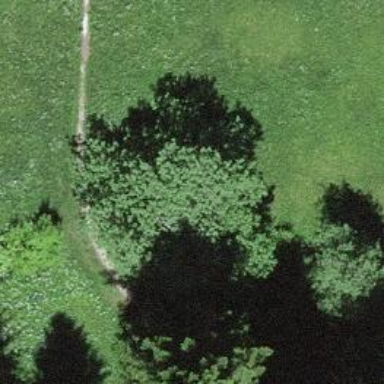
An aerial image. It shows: Culvert tunnel under ditch.